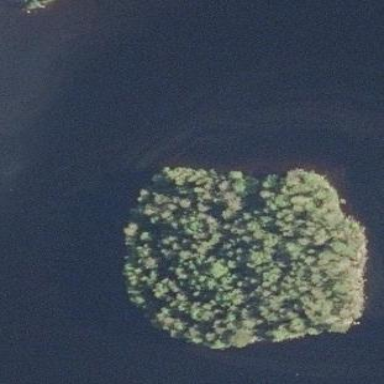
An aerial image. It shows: Islet.